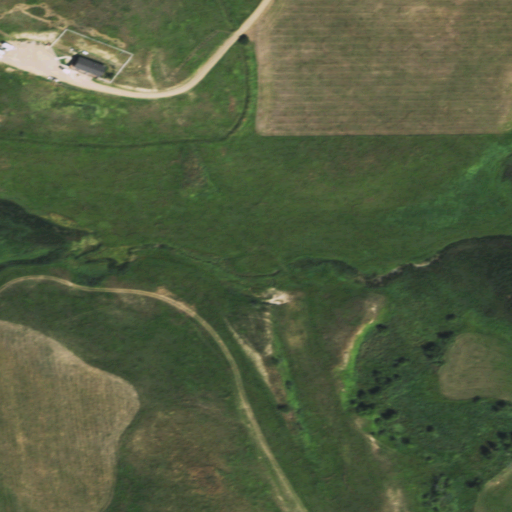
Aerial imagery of valley in Wyoming named Mooney Draw containing shrub, pasture, herbaceous wetlands, grassland, and woody wetlands